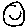
Label: smiley face